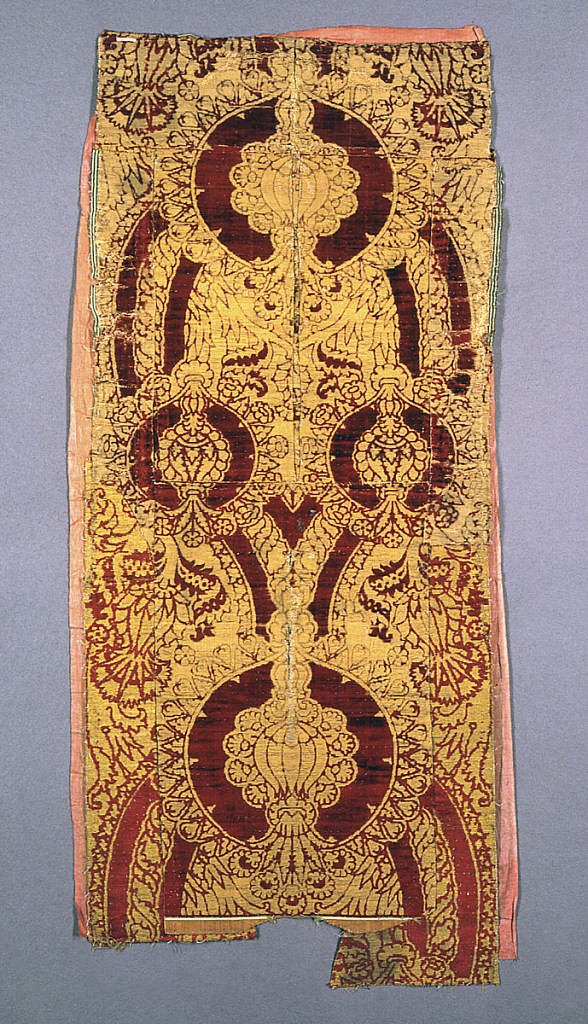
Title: Panel
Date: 15th century
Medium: silk, linen, wool, and metallic yarns Technique: supplementary warp pile (velvet) in plain weave foundation, cut and voided Label: silk cut and uncut voided velvet with supplementary weft
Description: Fragment of woven velvet with pomegranate pattern surrounded by a framework of branches, in red silk pile and gold supplementary weft patterning.